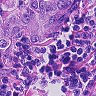
Metastatic tissue present: yes